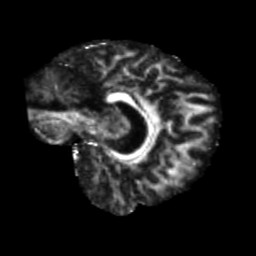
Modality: FA
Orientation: sagittal
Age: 42
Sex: male
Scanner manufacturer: siemens
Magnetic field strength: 3 T
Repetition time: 5.47 s
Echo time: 0.0854 s